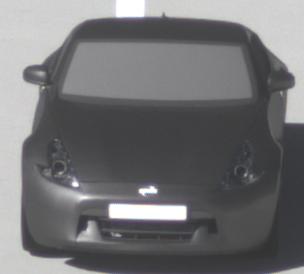
Make: Nissan
Model: 370Z Coupé
Detailed model: 370Z (Z34) Coupé
Model produced from: 2009/12
Model produced until: 2013/03
Doors: 3
Color: gray
Road condition: dry road
Daytime: morning or afternoon
Contrast: high contrast